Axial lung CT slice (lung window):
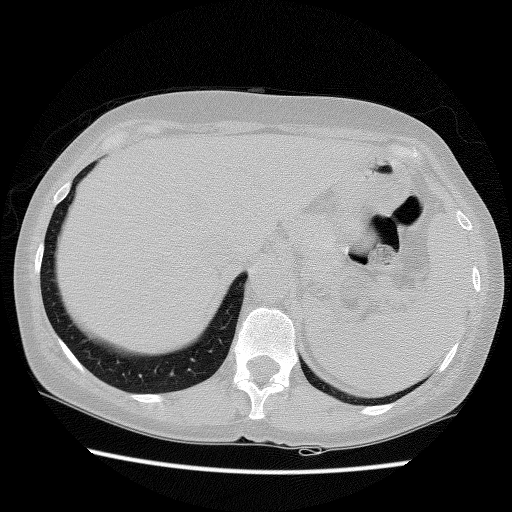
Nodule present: no